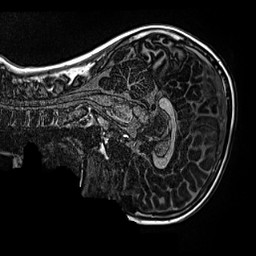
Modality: MP2RAGE
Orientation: sagittal
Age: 13
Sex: female
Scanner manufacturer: siemens
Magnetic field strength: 3 T
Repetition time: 4 s
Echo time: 0.00299 s